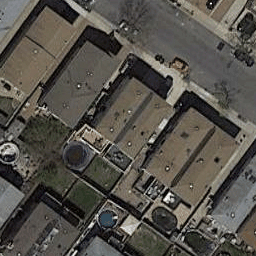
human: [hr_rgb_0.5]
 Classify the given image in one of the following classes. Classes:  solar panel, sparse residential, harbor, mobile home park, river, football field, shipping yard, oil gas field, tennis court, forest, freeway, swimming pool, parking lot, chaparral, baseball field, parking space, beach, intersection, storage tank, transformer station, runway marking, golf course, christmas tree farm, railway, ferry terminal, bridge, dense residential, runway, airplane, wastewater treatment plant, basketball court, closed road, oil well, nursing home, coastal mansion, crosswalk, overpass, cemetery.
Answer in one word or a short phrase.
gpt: dense residential